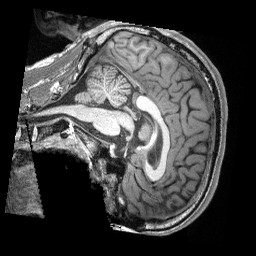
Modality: T1w
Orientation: sagittal
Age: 27
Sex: male
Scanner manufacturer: siemens
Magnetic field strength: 3 T
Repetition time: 2.3 s
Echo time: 0.00308 s